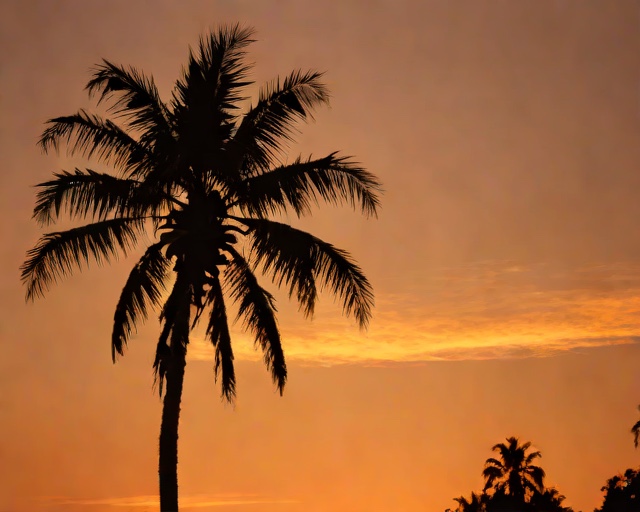
Category: Summer